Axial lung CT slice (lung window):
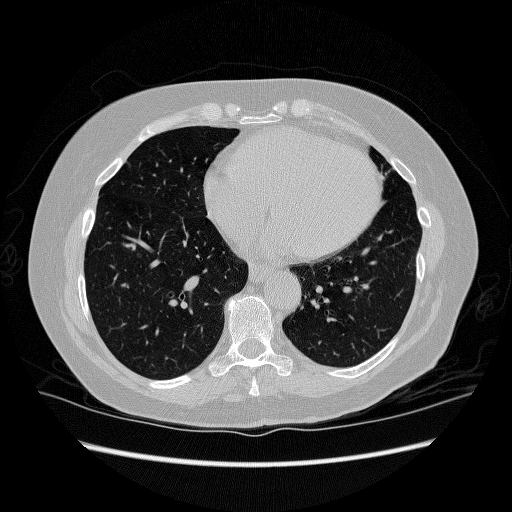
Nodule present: no